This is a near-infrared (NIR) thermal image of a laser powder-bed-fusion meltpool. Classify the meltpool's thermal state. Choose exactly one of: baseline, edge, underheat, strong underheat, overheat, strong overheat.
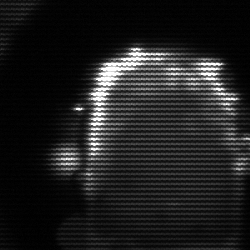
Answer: baseline